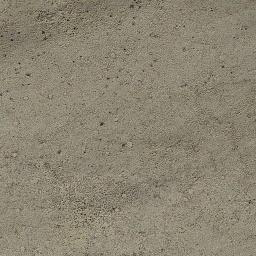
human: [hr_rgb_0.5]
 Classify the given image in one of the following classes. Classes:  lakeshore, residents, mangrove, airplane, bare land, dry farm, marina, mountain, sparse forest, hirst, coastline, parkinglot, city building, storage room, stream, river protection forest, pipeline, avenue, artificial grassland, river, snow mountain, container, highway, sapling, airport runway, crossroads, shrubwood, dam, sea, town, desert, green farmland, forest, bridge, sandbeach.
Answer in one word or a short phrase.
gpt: bare land